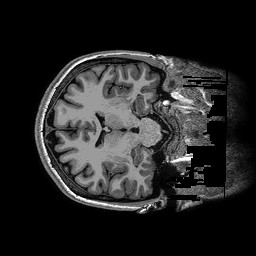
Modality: T1w
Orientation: axial
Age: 32
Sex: female